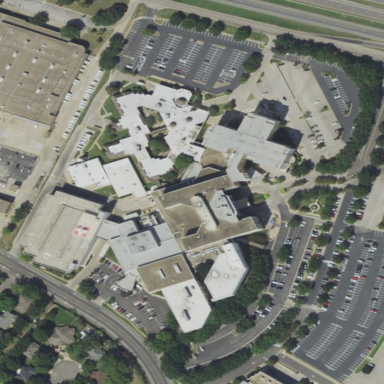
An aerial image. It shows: Hospital providing healthcare services.